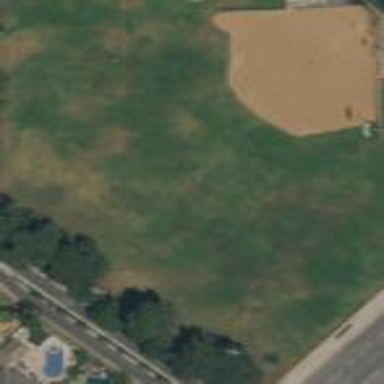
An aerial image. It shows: Baseball pitch for leisure and sports activities.